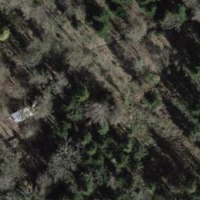
EUNIS habitat code: 44
Species observed at this site:
Argynnis paphia